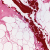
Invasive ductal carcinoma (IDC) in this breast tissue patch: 0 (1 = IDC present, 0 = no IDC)